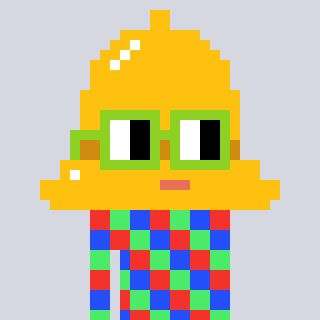
a pixel art character with square light green glasses, a bell-shaped head and a purple-colored body on a cool background